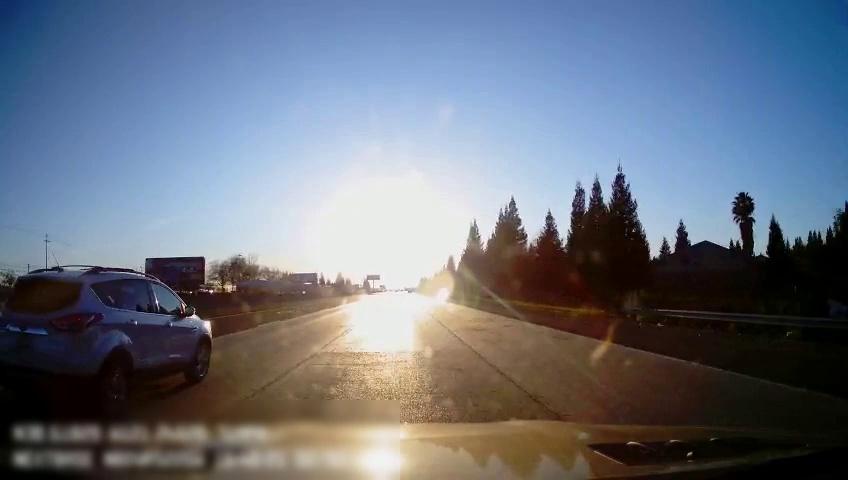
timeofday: Day
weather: Sunny
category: Drivable Space
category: Vehicles | SUV
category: Lanes | Alternate Lane
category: Lanes | Alternate Lane
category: Lanes | Alternate Lane